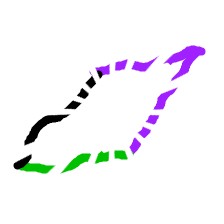
Shape: parallelogram